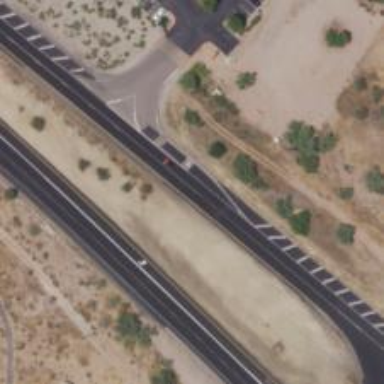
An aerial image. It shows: This image shows trunk highway that functions as expressway.